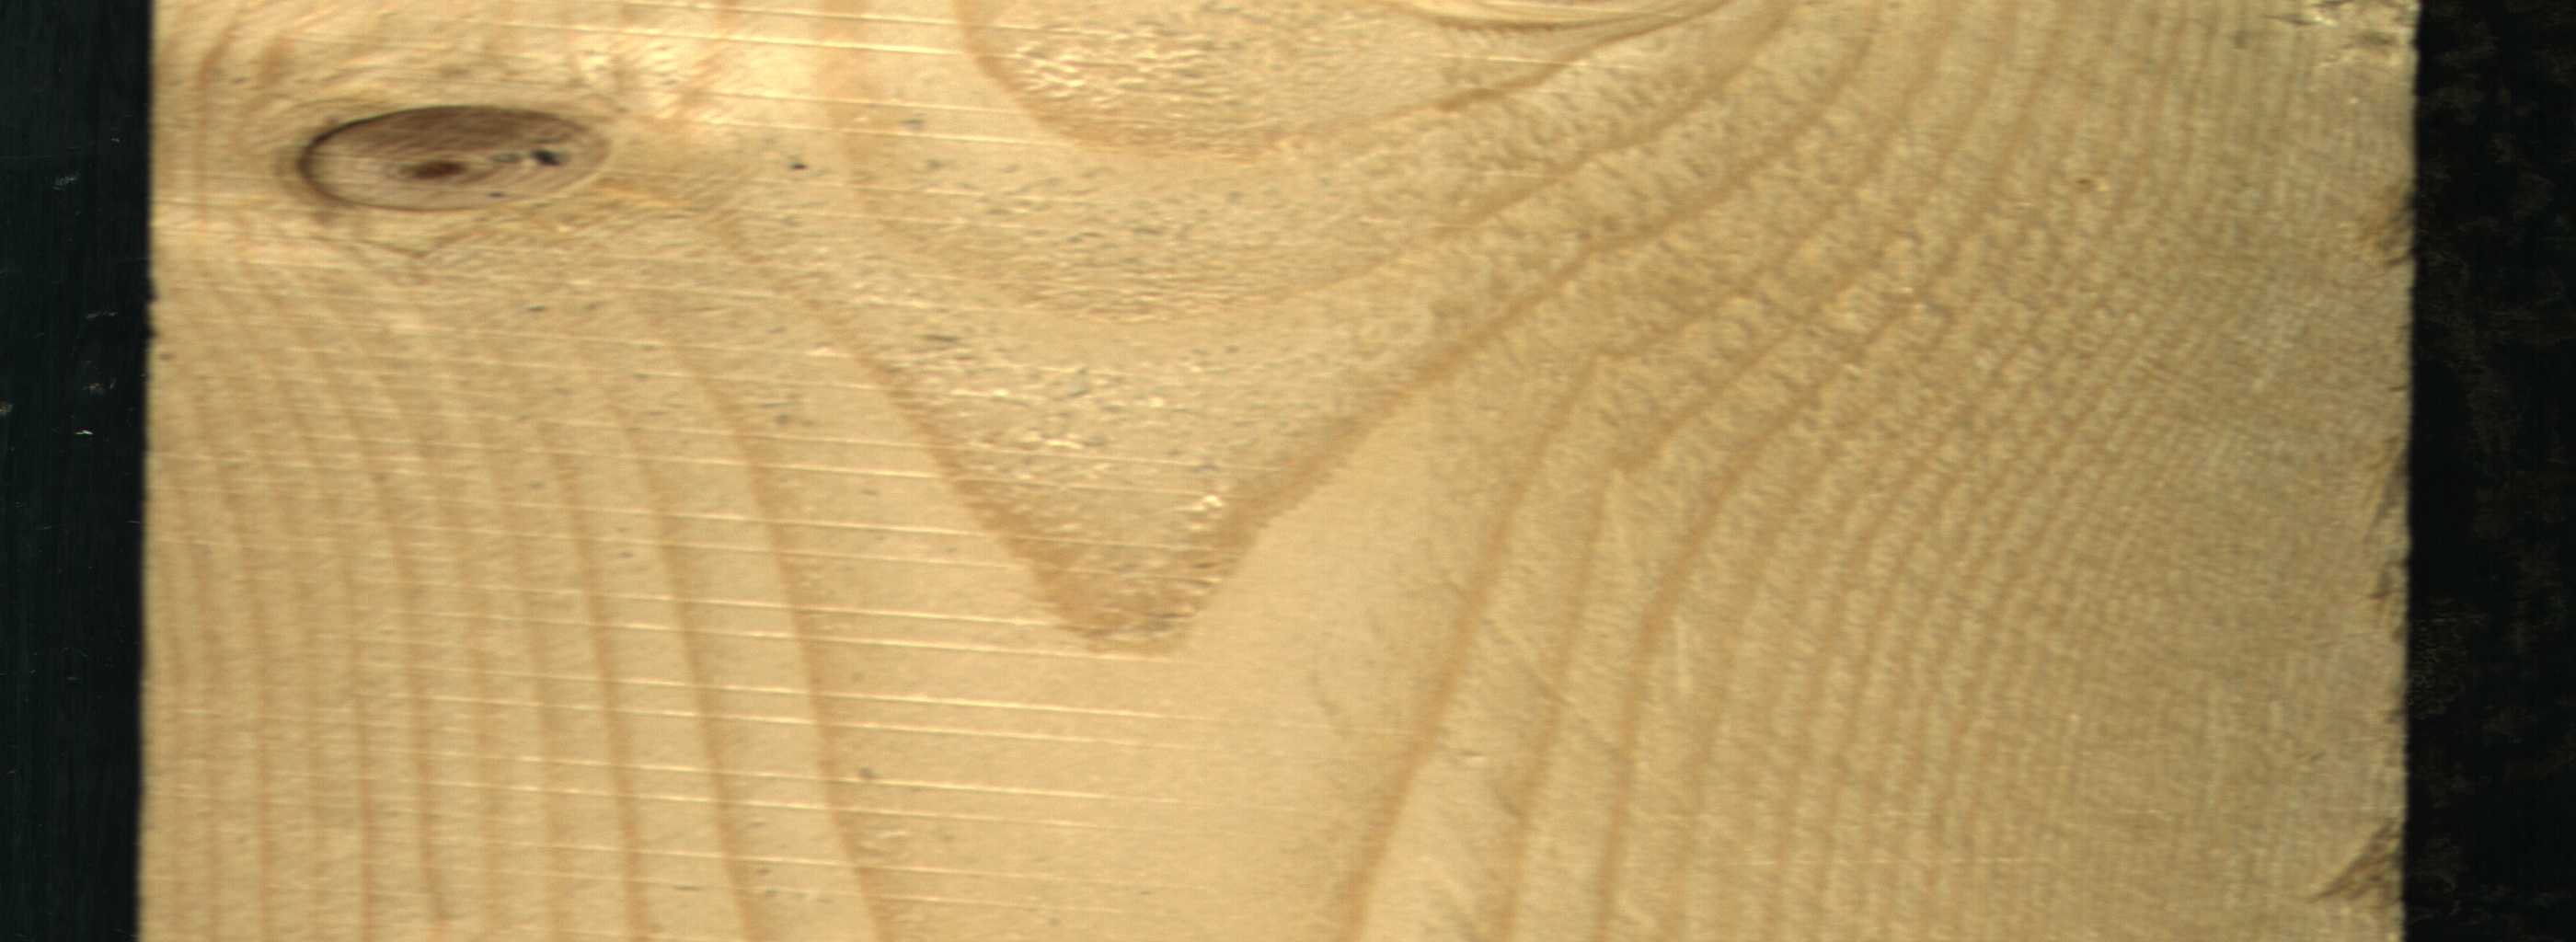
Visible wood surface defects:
Live_Knot